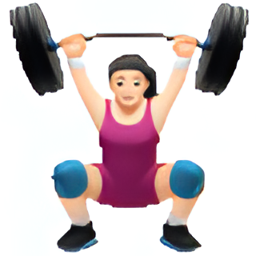
Name: woman weight lifting type 1 2
Emoji: 🏋🏻‍♀️
Group: People & Body
Sub-group: person-sport